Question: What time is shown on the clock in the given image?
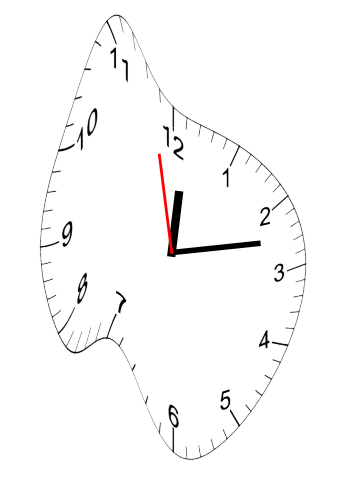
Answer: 12:12:58